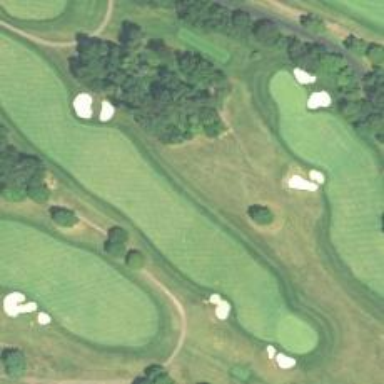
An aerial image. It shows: Rough grassy area used for golf.